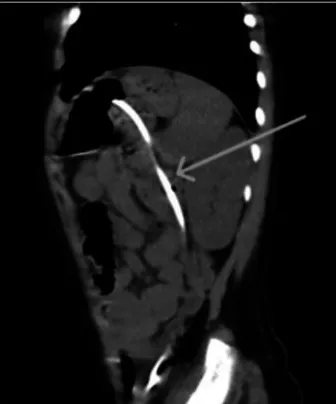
Plain abdominal CT scan. Sagittal sections showing the ventriculoperitoneal shunt invasion through the transverse colon.
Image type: radiology (ct)